【题型】解答题　【知识点】解析几何　【难度】hard
平面直角坐标系中 \(A(1,0)\)，\(B(0,1)\)，设点 \(P_1,P_2,P_3,\dots,P_{n-1}\) 是线段 \(AB\) 的 \(n\) 等分点，其中 \(n\in \mathbf{N}^*,n\geq 2\)。

\bigskip

(1) 当 \(n=3\) 时，试用 \(\overrightarrow{OA},\overrightarrow{OB}\) 表示 \(\overrightarrow{OP_1},\overrightarrow{OP_2}\)；

(2) 当 \(n=2023\) 时，求 \(|\overrightarrow{OP_1}+\overrightarrow{OP_2}+\dots+\overrightarrow{OP_{n-1}}|\) 的值；

(3) 当 \(n=8\) 时，求 \(\overrightarrow{OP_i}\cdot\overrightarrow{OP_j}\ (1\leq i,j\leq n-1,i,j\in \mathbf{N}^*)\) 的最小值。

\bigskip
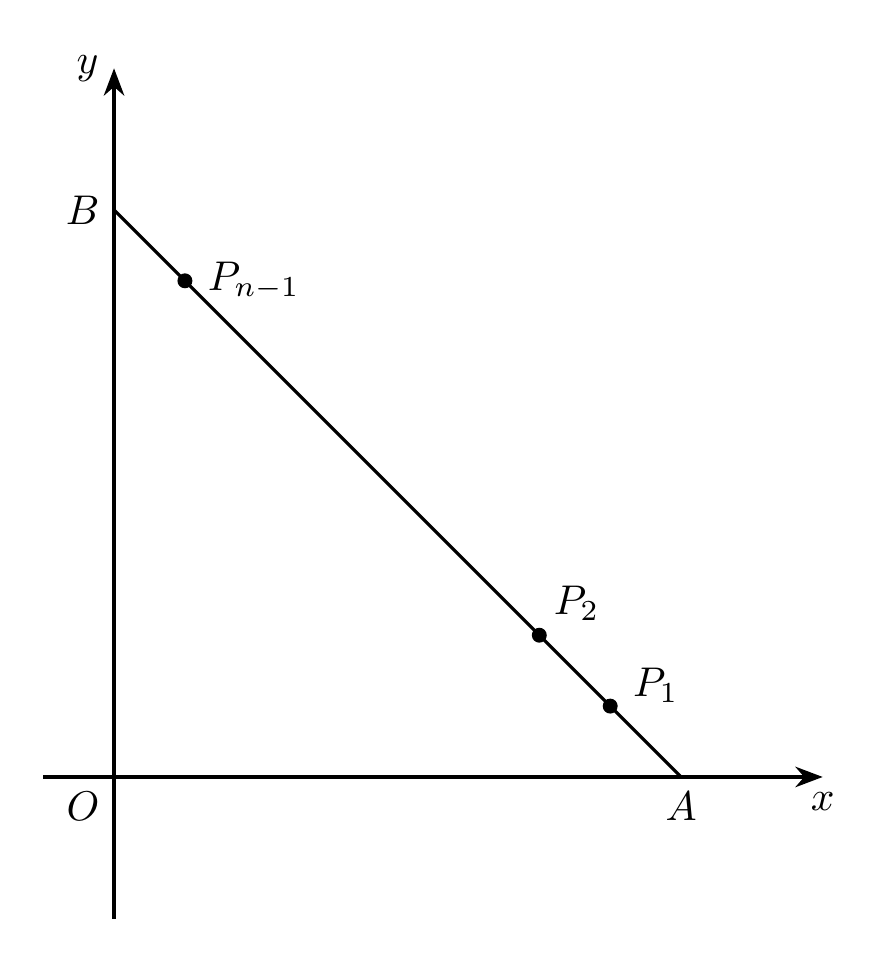
【解答】
\textbf{【答案】}
(1) \(\overrightarrow{OP_1} = \frac{2}{3}\overrightarrow{OA} + \frac{1}{3}\overrightarrow{OB}\)，\(\overrightarrow{OP_2} = \frac{1}{3}\overrightarrow{OA} + \frac{2}{3}\overrightarrow{OB}\)

(2) \(1011\sqrt{2}\)

(3) \(\frac{7}{32}\)

\bigskip

\textbf{【分析】}
(1) 由条件得 \(\frac{AP_1}{P_1B} = \frac{1}{2}\)，\(\frac{AP_2}{P_2B} = 2\)，由向量的线性运算即可求解；

(2) 由基底表示出 \(\overrightarrow{OP_i}\)，再求出 \(\displaystyle\sum_{i=1}^{n-1}\overrightarrow{OP_i}\)，最后求模即可；

(3) 由基底表示出 \(\overrightarrow{OP_i}\)，\(\overrightarrow{OP_j}\)，从而表示出 \(\overrightarrow{OP_i}\cdot\overrightarrow{OP_j}\)，再利用求函数的最值的知识求出最小值。

\bigskip

\textbf{【详解】}
(1) 由题意可得：
\[
\overrightarrow{OP_i} = \overrightarrow{OA} + \overrightarrow{AP_i} = \overrightarrow{OA} + \frac{i}{n}\overrightarrow{AB} = \overrightarrow{OA} + \frac{i}{n}(\overrightarrow{OB}-\overrightarrow{OA}) = \left(1-\frac{i}{n}\right)\overrightarrow{OA} + \frac{i}{n}\overrightarrow{OB},
\]
当 \(n=3\) 时，所以 \(\overrightarrow{OP_1} = \frac{2}{3}\overrightarrow{OA} + \frac{1}{3}\overrightarrow{OB}\)，\(\overrightarrow{OP_2} = \frac{1}{3}\overrightarrow{OA} + \frac{2}{3}\overrightarrow{OB}\)。

\medskip

(2) 因为 \(A(1,0)\)，\(B(0,1)\)，则 \(\overrightarrow{OA} = (1,0)\)，\(\overrightarrow{OB} = (0,1)\)，

由 (1) 可得：
\[
\overrightarrow{OP_i} = \left(1-\frac{i}{n}\right)\overrightarrow{OA} + \frac{i}{n}\overrightarrow{OB} = \left(1-\frac{i}{n},\frac{i}{n}\right),
\]
当 \(n=2023\) 时，则 \(\overrightarrow{OP_i} = \left(\frac{2023-i}{2023},\frac{i}{2023}\right)\)，\(i=1,2,\dots,n-1\)，

所以
\[
\overrightarrow{OP_1}+\overrightarrow{OP_2}+\dots+\overrightarrow{OP_{n-1}} = \left(\frac{2022+2021+\dots+1+1}{2023},\frac{2+\dots+2022}{2023}\right)
\]
因为 \(1+2+\dots+2022 = \frac{2022(1+2022)}{2} = 1011\times 2023\)，

所以 \(\overrightarrow{OP_1}+\overrightarrow{OP_2}+\dots+\overrightarrow{OP_{n-1}} = (1011,1011)\)，

所以
\[
|\overrightarrow{OP_1}+\overrightarrow{OP_2}+\dots+\overrightarrow{OP_{n-1}}| = \sqrt{1011^2+1011^2} = 1011\sqrt{2}
\]

\medskip

(3) 当 \(n=8\) 时，\(\frac{AP_i}{P_iB} = \frac{i}{8-i}\)，\(\frac{AP_j}{P_jB} = \frac{j}{8-j}\)，

则 \(\overrightarrow{OP_i} = \overrightarrow{OA} + \frac{i}{8}\overrightarrow{AB} = \overrightarrow{OA} + \frac{i}{8}(\overrightarrow{OB}-\overrightarrow{OA}) = \frac{8-i}{8}\overrightarrow{OA} + \frac{i}{8}\overrightarrow{OB}\)，同理 \(\overrightarrow{OP_j} = \frac{8-j}{8}\overrightarrow{OA} + \frac{j}{8}\overrightarrow{OB}\)，

\[
\overrightarrow{OP_i}\cdot\overrightarrow{OP_j} = \left(\frac{8-i}{8}\overrightarrow{OA} + \frac{i}{8}\overrightarrow{OB}\right)\cdot\left(\frac{8-j}{8}\overrightarrow{OA} + \frac{j}{8}\overrightarrow{OB}\right) = \frac{(8-i)(8-j)}{64} + \frac{ij}{64} = \frac{32-4i-4j+ij}{32}
\]

令 \(M(j) = \frac{(i-4)j-4i+32}{32}\)，

当 \(i=1,2,3\) 时，\(M(j)\geq M(7) = \frac{(i-4)\times 7-4i+32}{32} = \frac{3i+4}{32}\)，

当 \(i=1\) 时，上式有最小值 \(\frac{7}{32}\)；

当 \(i=4\) 时，\(M(j) = \frac{-4\times 4+32}{32} = \frac{1}{2}\)，

当 \(i=5,6,7\) 时，\(M(j)\geq M(1) = \frac{-3i+28}{32}\)，当 \(i=7\) 时，上式有最小值为 \(\frac{7}{32}\)，

综上，\(\overrightarrow{OP_i}\cdot\overrightarrow{OP_j}\) 的最小值为 \(\frac{7}{32}\)。

\bigskip

\textbf{【点睛】}
关键点点睛：根据向量的线性运算得 \(\overrightarrow{OP_i} = \frac{n-i}{n}\overrightarrow{OA} + \frac{i}{n}\overrightarrow{OB}\)，即可结合数量积的运算求解。